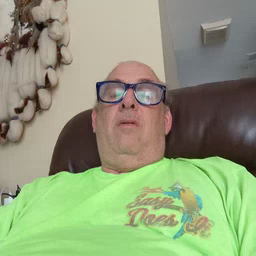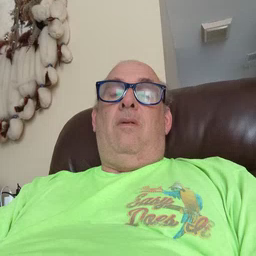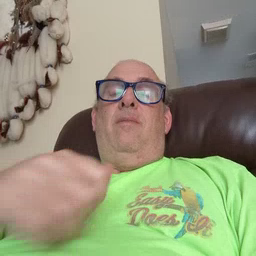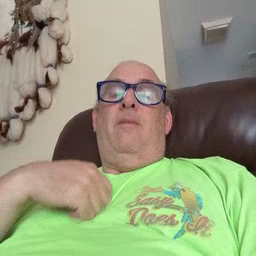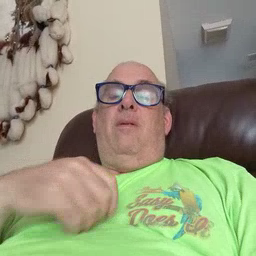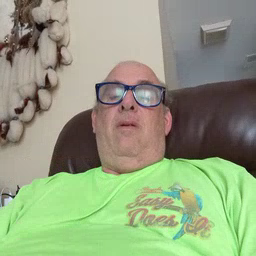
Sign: bath